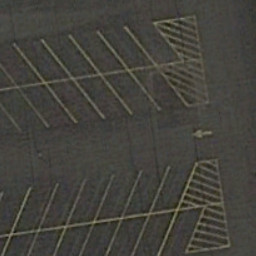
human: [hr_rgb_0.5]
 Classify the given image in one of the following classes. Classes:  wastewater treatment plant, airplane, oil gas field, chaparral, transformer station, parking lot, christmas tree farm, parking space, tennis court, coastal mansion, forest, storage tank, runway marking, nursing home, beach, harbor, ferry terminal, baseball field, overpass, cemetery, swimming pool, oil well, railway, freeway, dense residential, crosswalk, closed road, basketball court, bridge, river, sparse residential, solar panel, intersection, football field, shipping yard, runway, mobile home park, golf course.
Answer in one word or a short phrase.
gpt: parking space